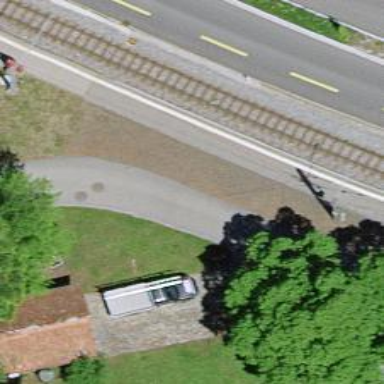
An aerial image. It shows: Public transport station located at railway halt.